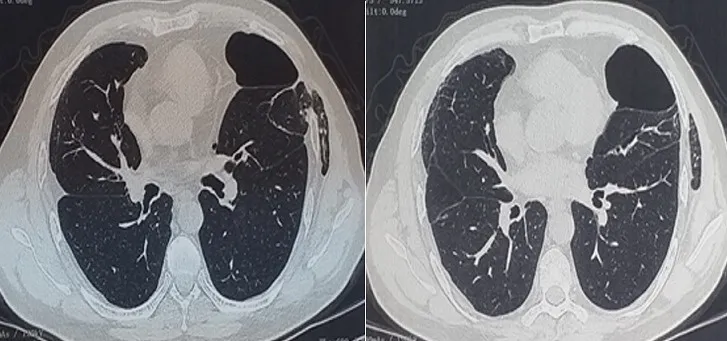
Computed tomography scan: intercostal lung hernia.
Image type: radiology (ct)